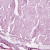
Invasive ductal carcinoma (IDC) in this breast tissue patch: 0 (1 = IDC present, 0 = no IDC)